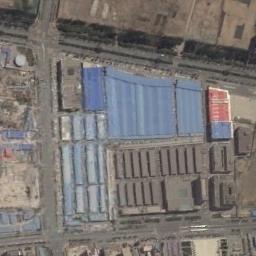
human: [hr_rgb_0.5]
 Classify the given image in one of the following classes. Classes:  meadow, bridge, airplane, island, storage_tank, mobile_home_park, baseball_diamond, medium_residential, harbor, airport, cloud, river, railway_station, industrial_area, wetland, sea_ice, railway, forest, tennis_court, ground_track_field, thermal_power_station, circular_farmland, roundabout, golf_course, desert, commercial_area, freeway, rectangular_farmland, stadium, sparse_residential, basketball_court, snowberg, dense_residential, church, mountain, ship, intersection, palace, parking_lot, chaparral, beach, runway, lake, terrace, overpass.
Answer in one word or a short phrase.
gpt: industrial_area